Field crop: tomato
Growth stage: 1
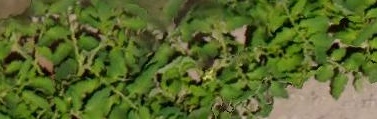
Species: tomato